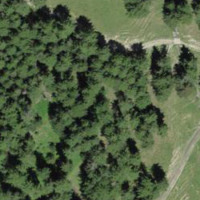
EUNIS habitat code: 44
Species observed at this site:
Mustela erminea